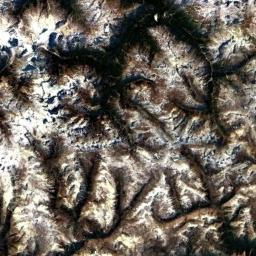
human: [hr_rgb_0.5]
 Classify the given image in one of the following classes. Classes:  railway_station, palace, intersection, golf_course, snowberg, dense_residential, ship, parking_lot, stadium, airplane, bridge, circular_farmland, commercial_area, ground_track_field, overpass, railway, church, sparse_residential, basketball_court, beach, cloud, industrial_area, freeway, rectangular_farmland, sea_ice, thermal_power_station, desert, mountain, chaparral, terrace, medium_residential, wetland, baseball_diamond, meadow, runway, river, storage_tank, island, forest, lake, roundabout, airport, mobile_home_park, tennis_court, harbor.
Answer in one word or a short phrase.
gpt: snowberg